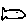
Label: fish